Aerial crown-view tile of a tropical tree (Barro Colorado Island, Panama), acquired 20250715:
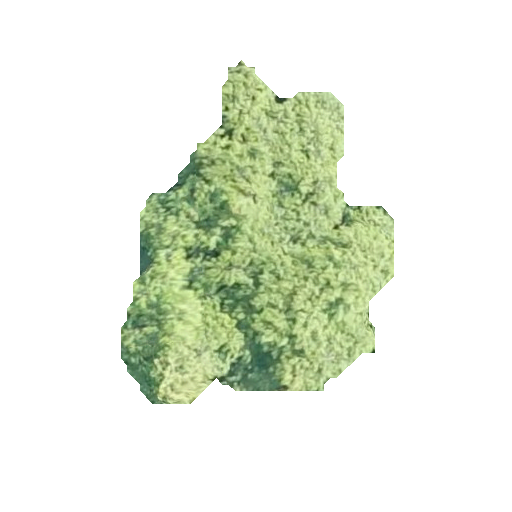
Species: Quararibea stenophylla
GBIF accepted scientific name: Quararibea stenophylla
Crown area: 91.399 m²